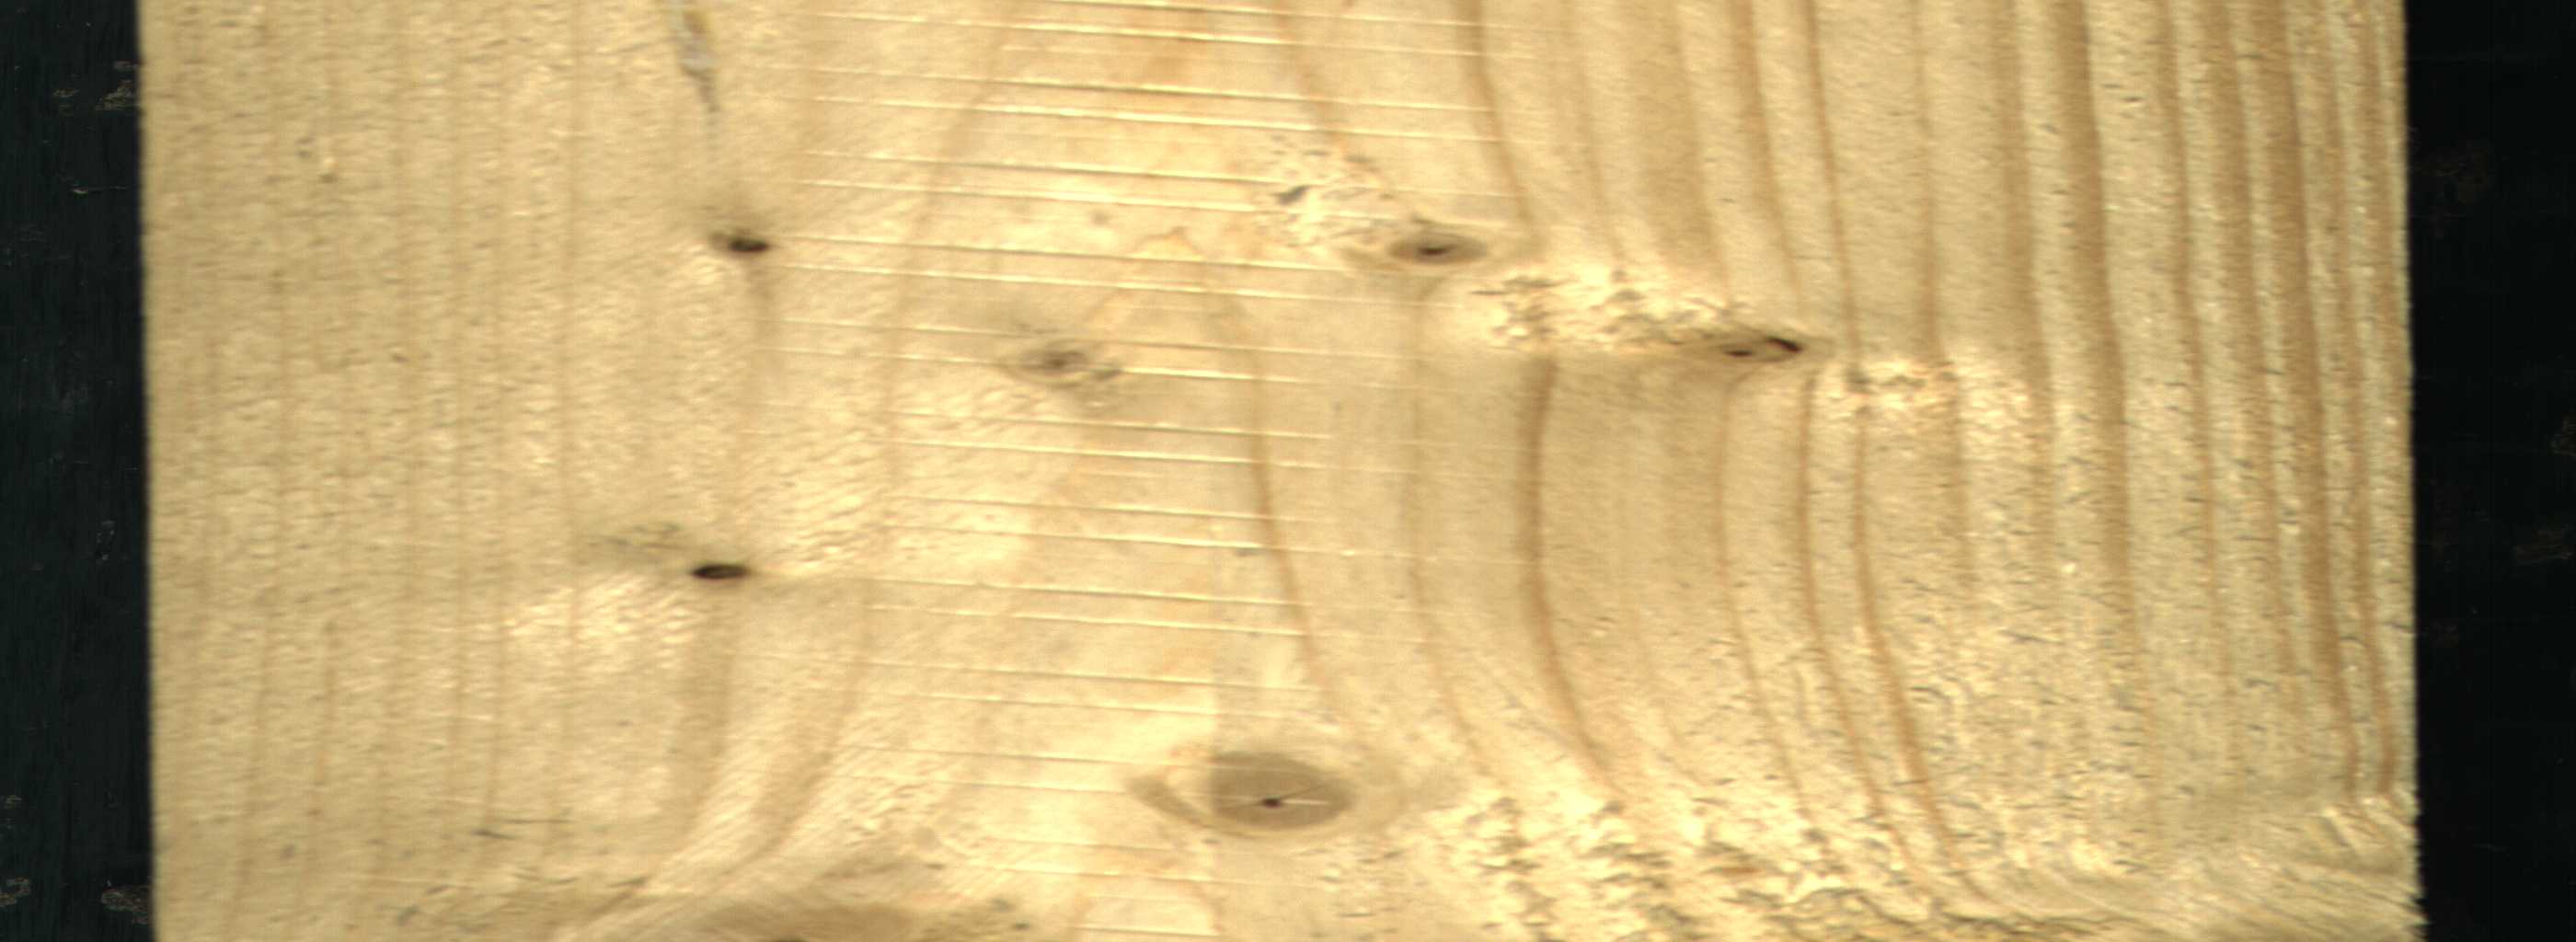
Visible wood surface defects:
Dead_Knot
Dead_Knot
Live_Knot
Live_Knot
Live_Knot
Live_Knot